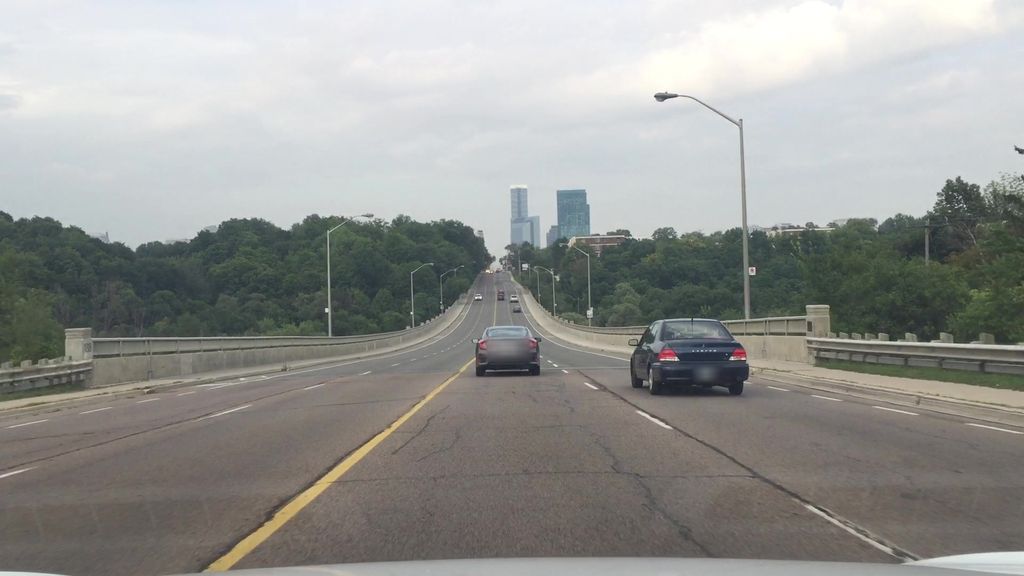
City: toronto